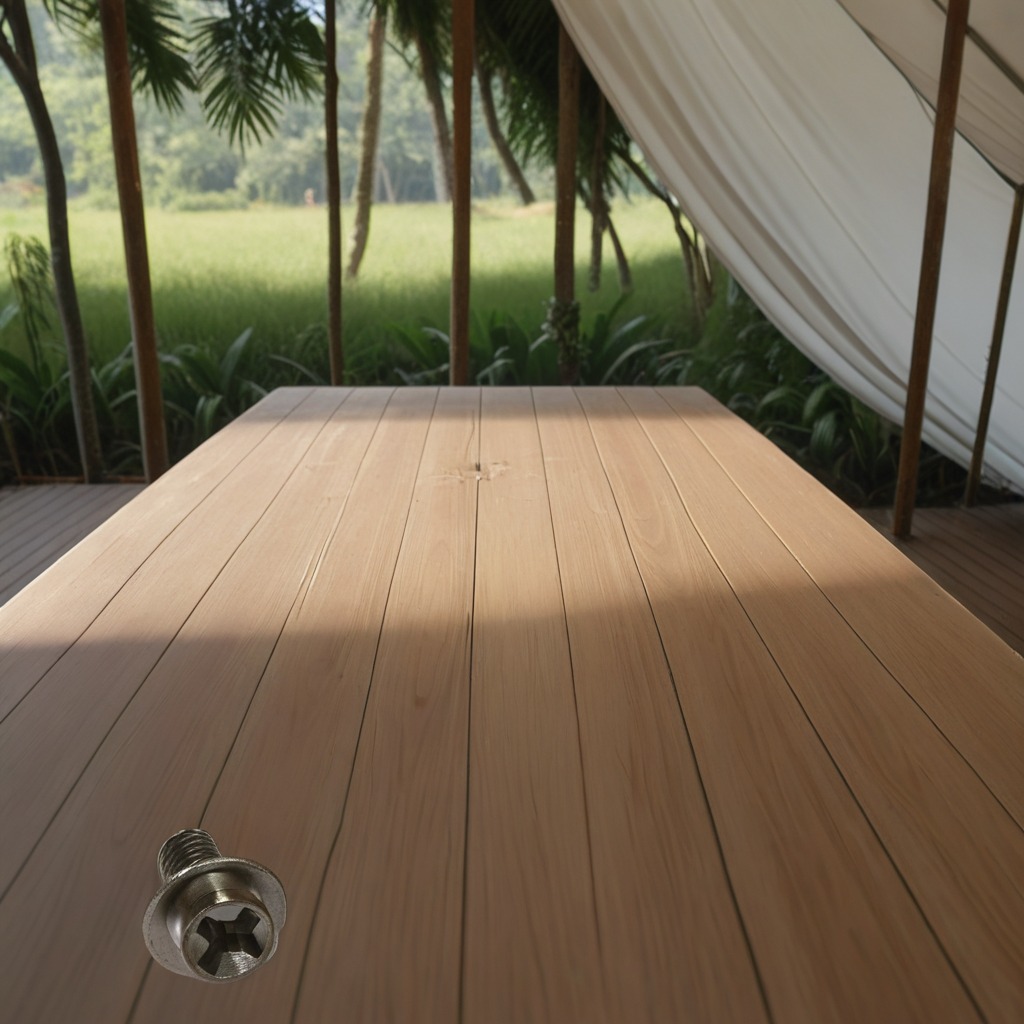
A metal screw is lying on a wooden table inside a jungle field workshop tent.